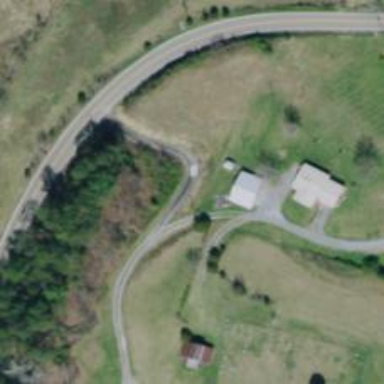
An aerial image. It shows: Driveway leading to service road.